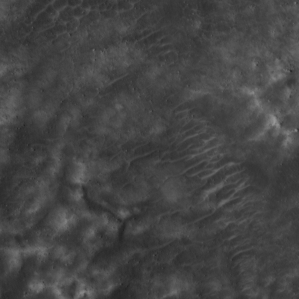
Label: non_frost